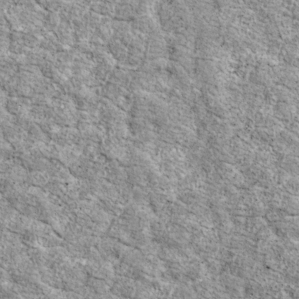
Label: non_frost